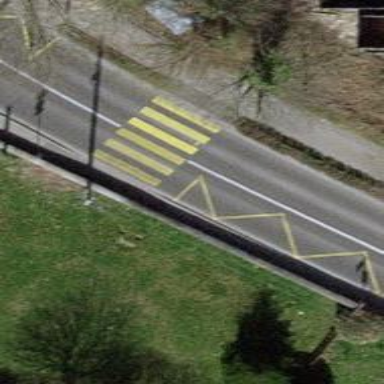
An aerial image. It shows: Zebra crossing for pedestrians.